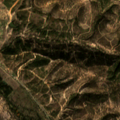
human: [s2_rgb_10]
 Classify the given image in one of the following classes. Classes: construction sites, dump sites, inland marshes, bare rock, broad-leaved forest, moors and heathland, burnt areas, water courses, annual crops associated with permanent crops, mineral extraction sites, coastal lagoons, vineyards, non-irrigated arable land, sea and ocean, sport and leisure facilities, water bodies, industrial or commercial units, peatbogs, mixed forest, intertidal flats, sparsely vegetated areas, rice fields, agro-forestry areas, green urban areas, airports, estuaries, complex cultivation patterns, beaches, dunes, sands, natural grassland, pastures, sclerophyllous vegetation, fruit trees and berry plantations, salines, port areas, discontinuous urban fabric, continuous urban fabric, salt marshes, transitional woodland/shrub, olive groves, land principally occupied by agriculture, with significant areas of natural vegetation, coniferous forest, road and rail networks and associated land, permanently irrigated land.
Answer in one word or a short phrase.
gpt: transitional woodland/shrub